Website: crate-barrel
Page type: payment
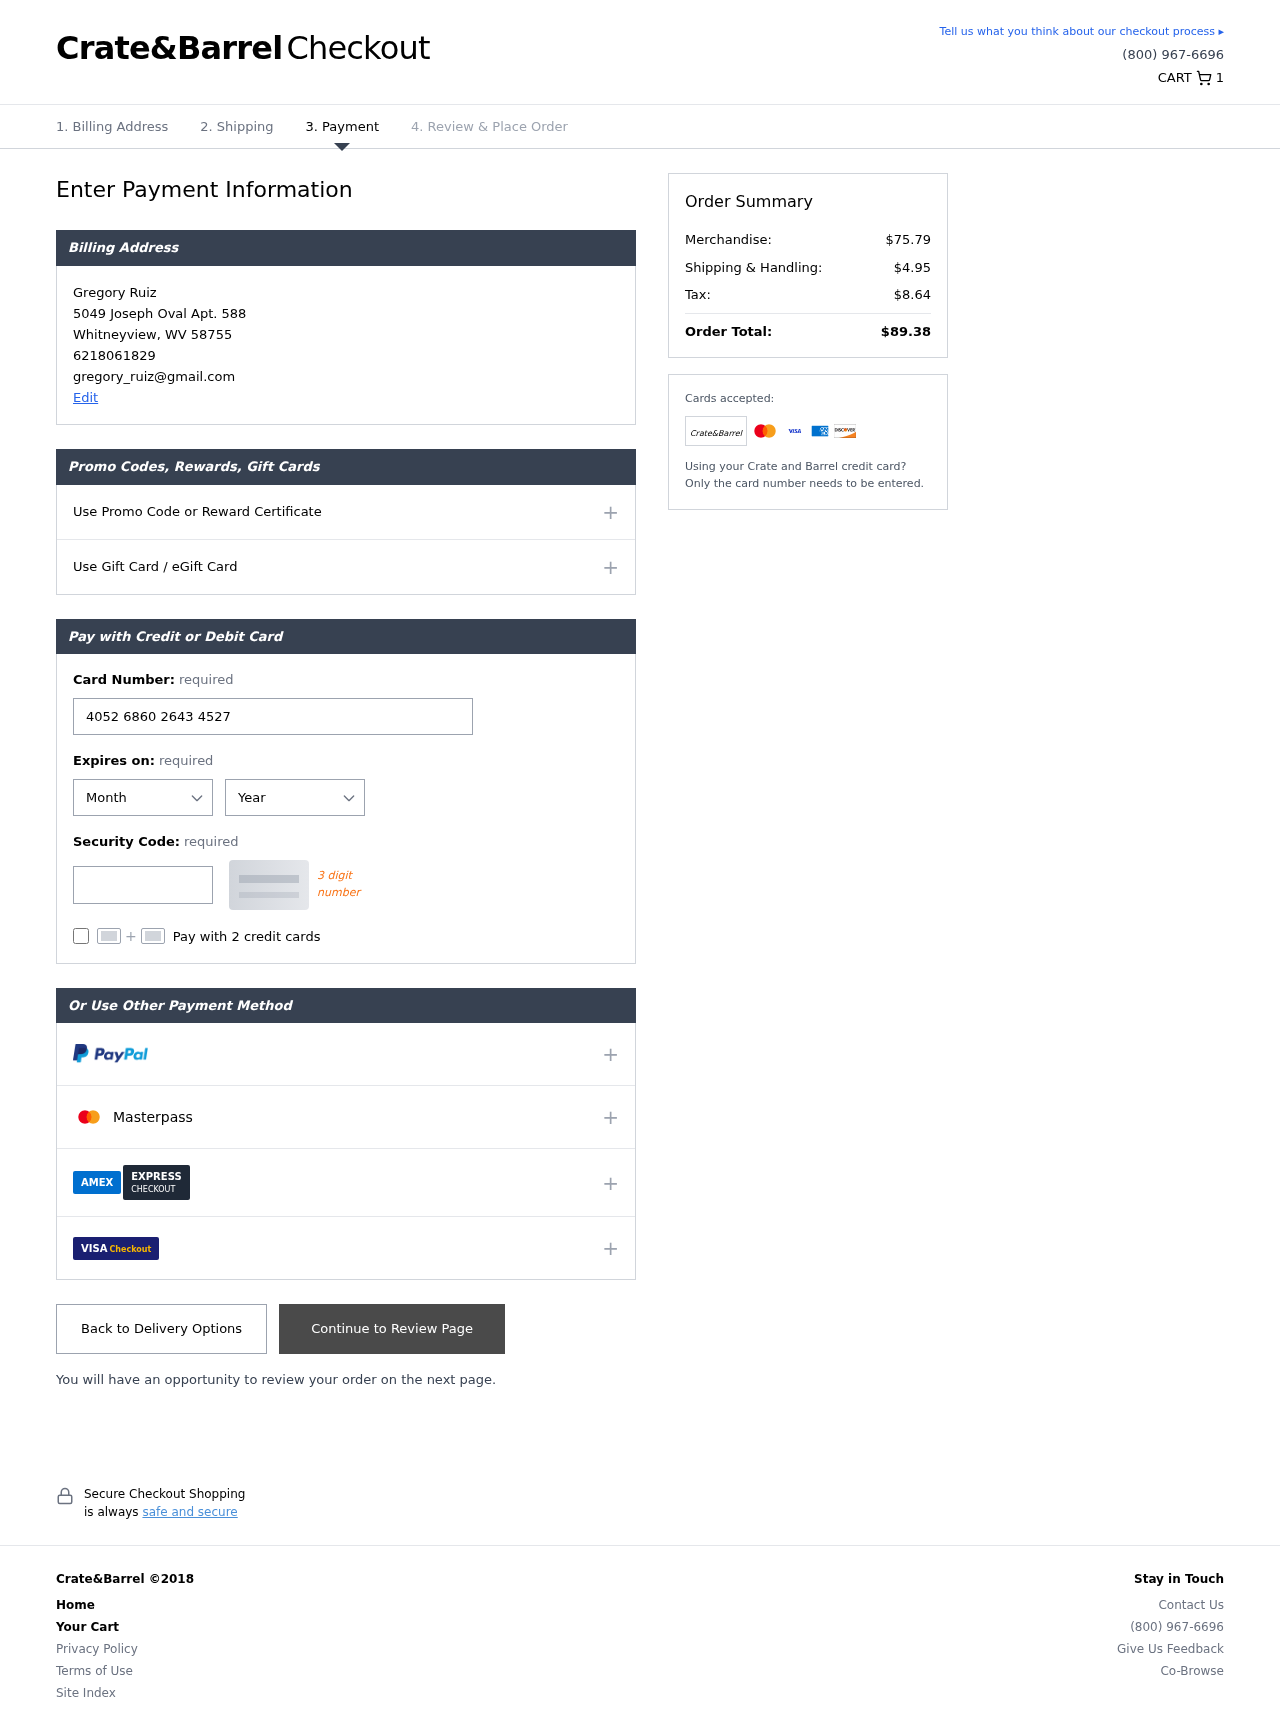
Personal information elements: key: PII_CARD_CVV
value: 254
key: PII_CARD_EXPIRY_MONTH
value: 12
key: PII_CARD_EXPIRY_YEAR
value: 30
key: PII_CARD_NUMBER
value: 4052 6860 2643 4527
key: PII_CITY
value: Whitneyview
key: PII_EMAIL
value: gregory_ruiz@gmail.com
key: PII_FULLNAME
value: Gregory Ruiz
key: PII_PHONE
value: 6218061829
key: PII_POSTCODE
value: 58755
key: PII_STATE_ABBR
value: WV
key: PII_STREET
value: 5049 Joseph Oval Apt. 588
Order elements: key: ORDER_NUM_ITEMS
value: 1
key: ORDER_SUBTOTAL
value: $75.79
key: ORDER_SHIPPING_COST
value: $4.95
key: ORDER_TAX
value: $8.64
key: ORDER_TOTAL
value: $89.38